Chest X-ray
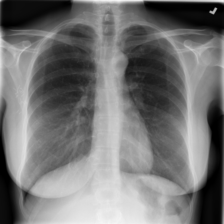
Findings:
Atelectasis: negative
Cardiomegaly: negative
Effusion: negative
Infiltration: negative
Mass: negative
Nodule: negative
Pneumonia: negative
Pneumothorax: negative
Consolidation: negative
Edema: negative
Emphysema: negative
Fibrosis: positive
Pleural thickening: negative
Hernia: negative